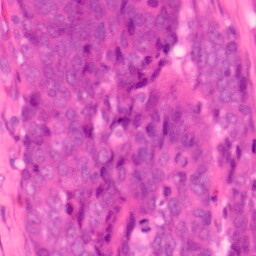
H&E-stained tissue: Colon